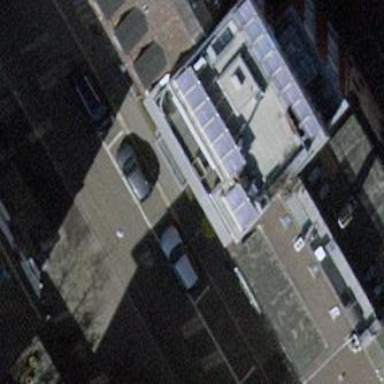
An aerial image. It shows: Parking lane area.